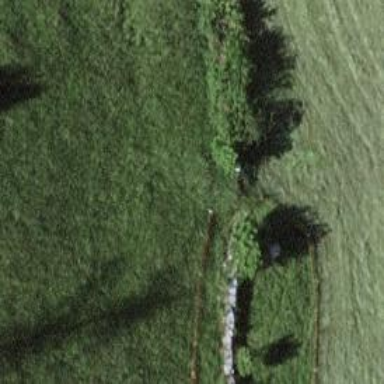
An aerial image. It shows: Dry stone wall barrier.